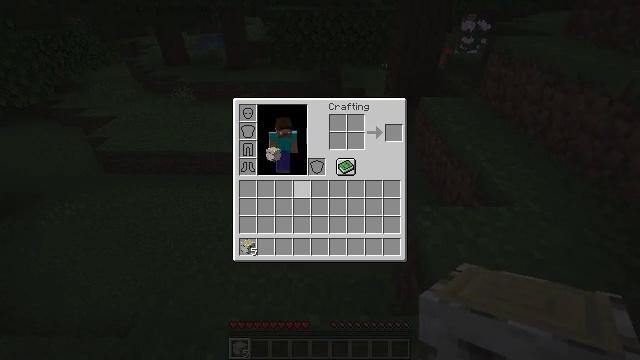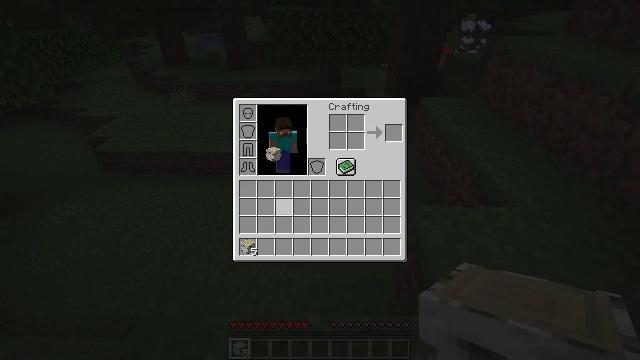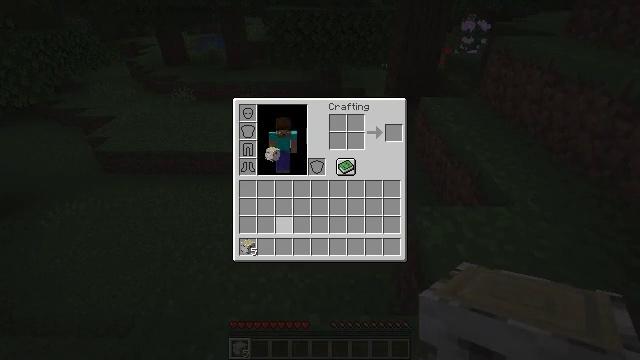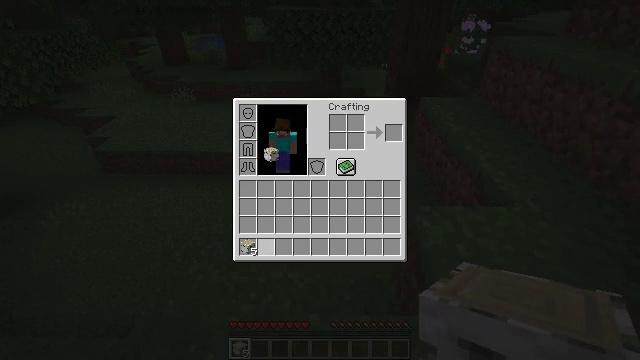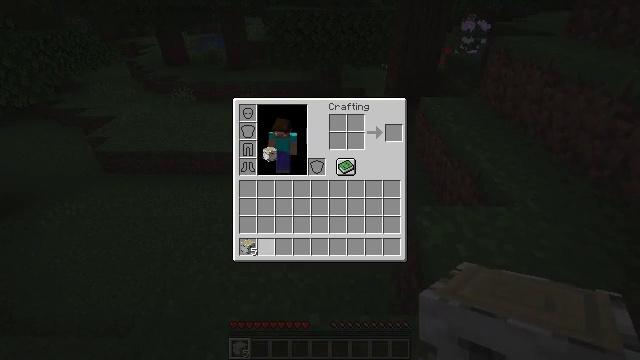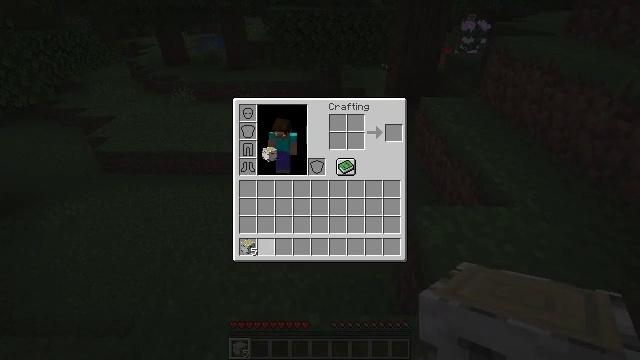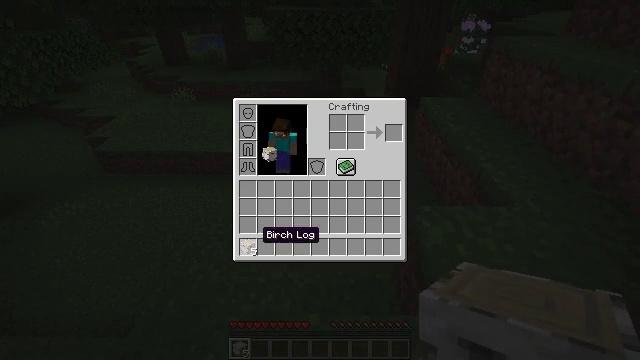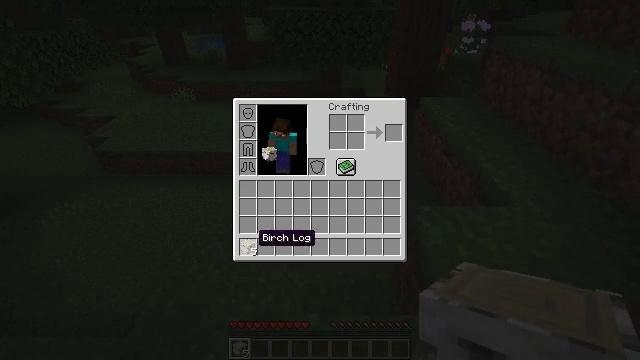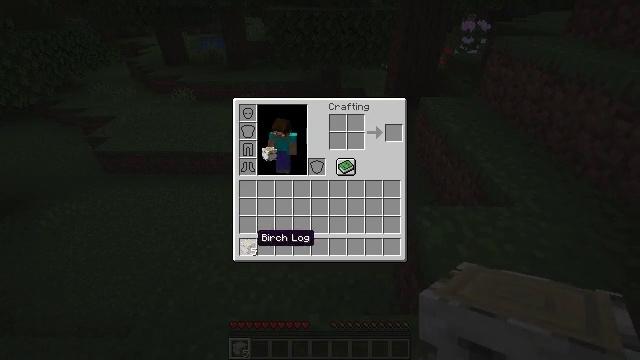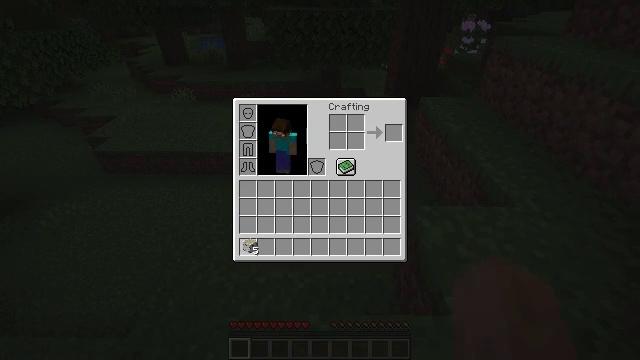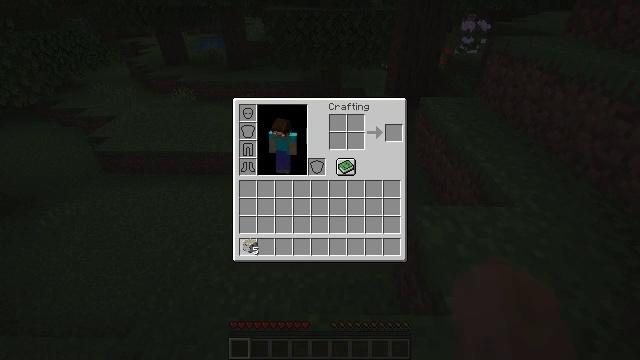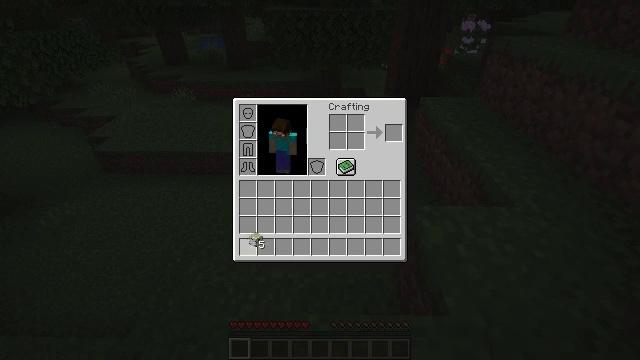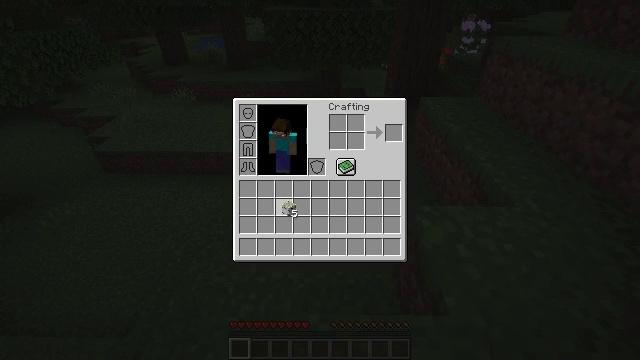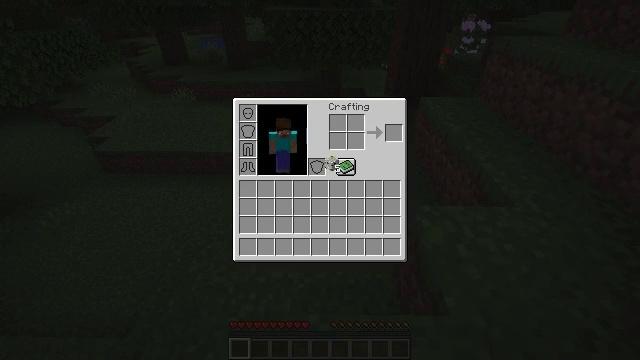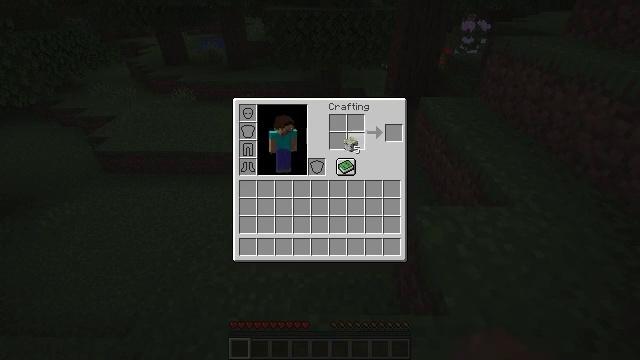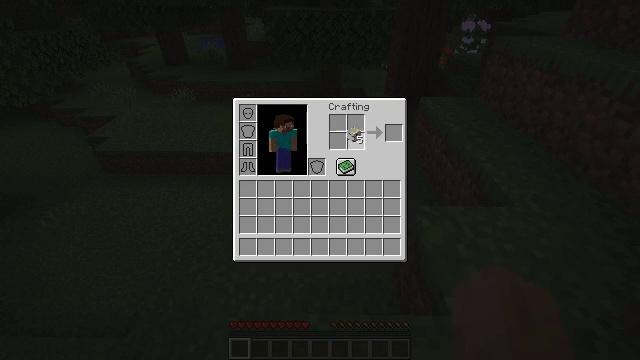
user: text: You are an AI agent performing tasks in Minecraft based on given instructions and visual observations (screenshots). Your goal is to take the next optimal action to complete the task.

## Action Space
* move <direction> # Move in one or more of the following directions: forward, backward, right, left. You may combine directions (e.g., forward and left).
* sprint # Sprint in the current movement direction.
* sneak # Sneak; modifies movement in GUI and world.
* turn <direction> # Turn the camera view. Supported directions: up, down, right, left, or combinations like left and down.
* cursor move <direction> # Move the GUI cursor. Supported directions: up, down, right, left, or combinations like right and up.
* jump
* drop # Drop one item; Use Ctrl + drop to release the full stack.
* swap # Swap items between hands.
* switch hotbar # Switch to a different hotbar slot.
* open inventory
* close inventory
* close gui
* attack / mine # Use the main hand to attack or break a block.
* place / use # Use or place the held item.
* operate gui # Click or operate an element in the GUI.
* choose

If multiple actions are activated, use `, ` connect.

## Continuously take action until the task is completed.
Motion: motion action
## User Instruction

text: Convert birch logs into birch planks.
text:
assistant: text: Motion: no_op
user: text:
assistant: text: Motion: cursor move left and down
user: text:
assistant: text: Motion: cursor move left and down
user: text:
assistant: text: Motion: no_op
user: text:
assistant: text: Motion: no_op
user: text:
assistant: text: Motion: no_op
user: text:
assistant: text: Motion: no_op
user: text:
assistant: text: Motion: no_op
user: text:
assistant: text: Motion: operate gui
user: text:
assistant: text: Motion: operate gui
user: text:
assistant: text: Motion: no_op
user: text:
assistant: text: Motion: cursor move right and up
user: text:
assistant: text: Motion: cursor move right and up
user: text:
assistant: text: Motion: cursor move right and up
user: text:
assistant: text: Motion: cursor move up
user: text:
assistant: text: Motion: no_op
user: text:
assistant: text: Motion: operate gui
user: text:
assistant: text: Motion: operate gui
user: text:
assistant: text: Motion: operate gui
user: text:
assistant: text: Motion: no_op
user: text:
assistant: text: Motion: no_op
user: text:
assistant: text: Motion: no_op
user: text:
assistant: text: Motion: cursor move right
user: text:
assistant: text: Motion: sneak, cursor move right
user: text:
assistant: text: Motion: sneak, cursor move right
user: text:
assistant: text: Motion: sneak
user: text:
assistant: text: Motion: sneak
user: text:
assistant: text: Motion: sneak
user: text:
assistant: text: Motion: sneak, operate gui
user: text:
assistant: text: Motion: sneak, operate gui